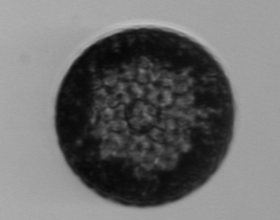
Label: Coscinodiscus